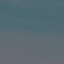
Land use / land cover: SeaLake